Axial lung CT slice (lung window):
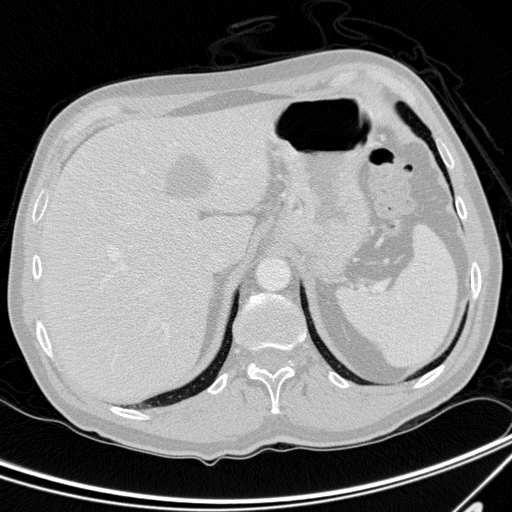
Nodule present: no